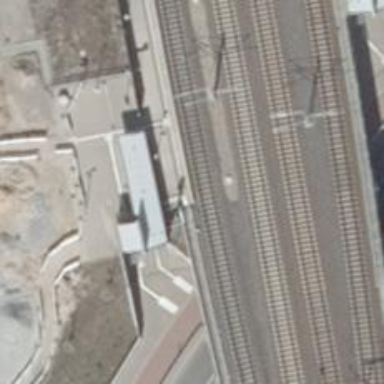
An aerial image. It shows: Close-up of railway platform edge.